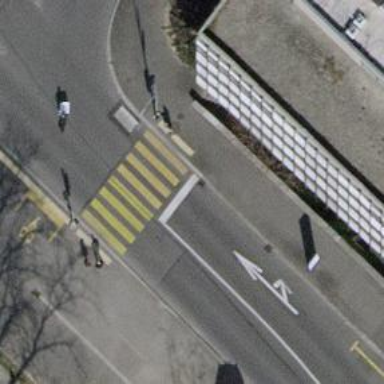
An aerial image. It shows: Zebra crossing with traffic signals.